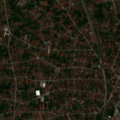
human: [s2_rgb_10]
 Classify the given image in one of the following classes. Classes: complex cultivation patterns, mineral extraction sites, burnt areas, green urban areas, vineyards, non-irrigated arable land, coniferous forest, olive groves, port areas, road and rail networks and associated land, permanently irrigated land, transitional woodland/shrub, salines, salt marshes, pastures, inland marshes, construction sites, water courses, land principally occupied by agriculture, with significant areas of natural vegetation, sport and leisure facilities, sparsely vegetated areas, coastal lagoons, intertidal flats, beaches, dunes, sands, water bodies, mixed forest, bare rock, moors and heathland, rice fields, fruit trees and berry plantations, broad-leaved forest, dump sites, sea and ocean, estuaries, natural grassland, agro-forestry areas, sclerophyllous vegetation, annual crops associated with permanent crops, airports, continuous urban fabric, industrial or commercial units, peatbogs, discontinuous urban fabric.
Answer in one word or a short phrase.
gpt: discontinuous urban fabric, land principally occupied by agriculture, with significant areas of natural vegetation